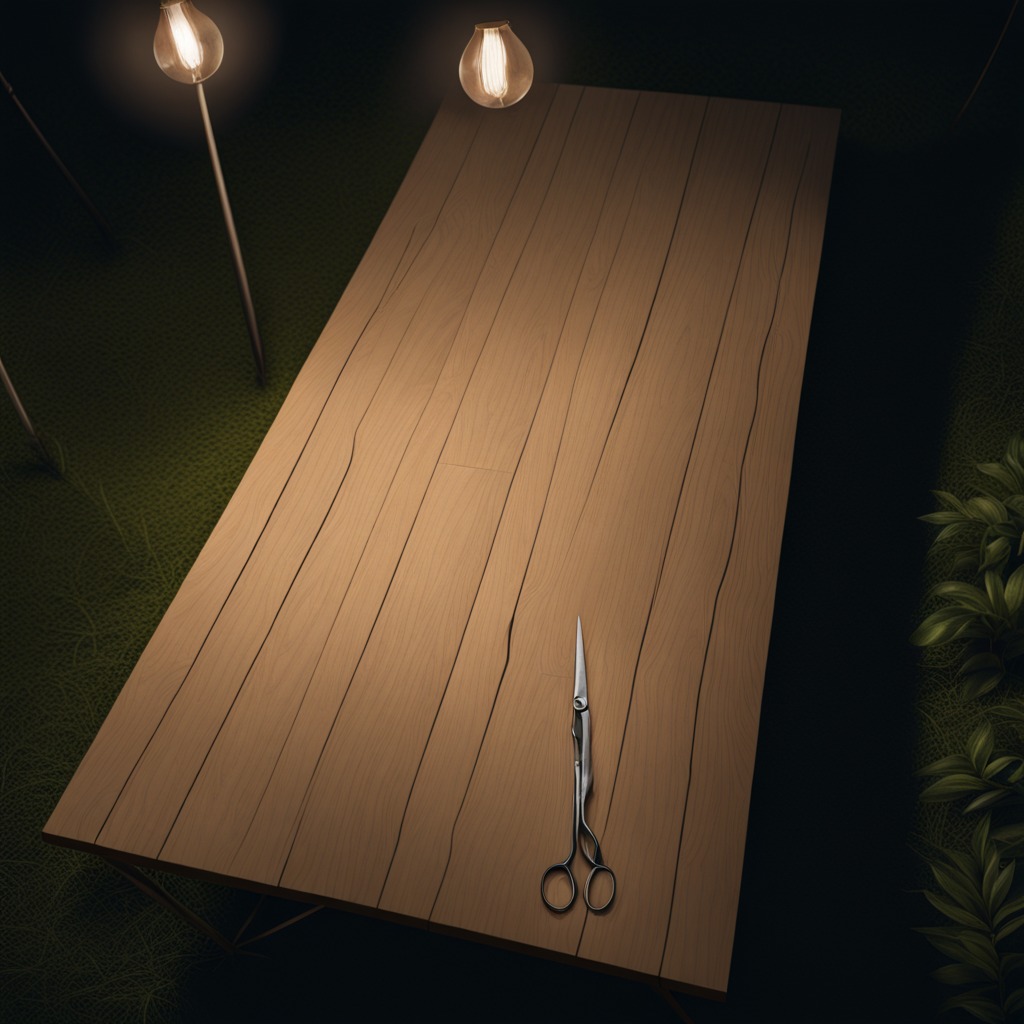
A scissor lying on a wooden table inside a jungle field workshop tent at night dim ambient light soft shadows worn but